Field crop: maize
Growth stage: 2
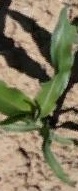
Species: maize